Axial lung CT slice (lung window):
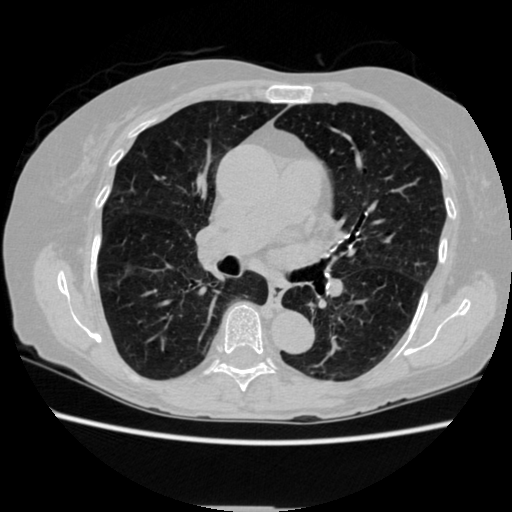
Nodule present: no